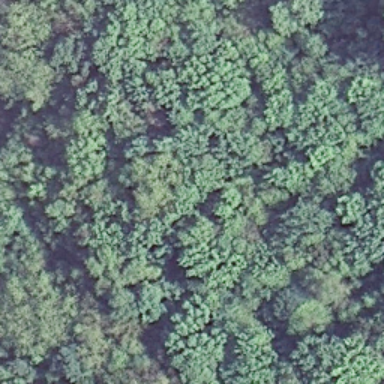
This is a dense forest with emerald green plants .